Question: I'd like to do this style in gridview,more than 1000 records in this web page
thanks
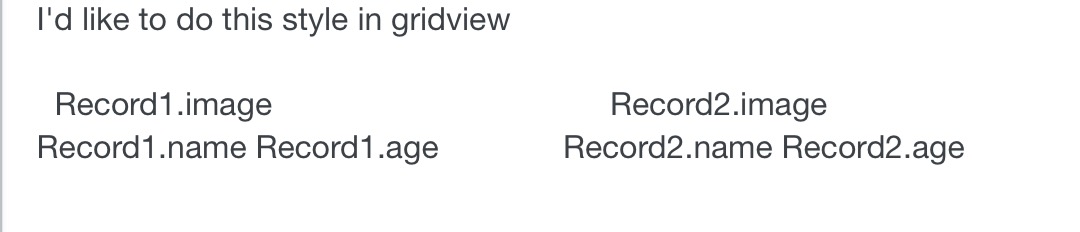
Answer: '''
foreach (var item in Model)
{
string @imgpath = "/pictures/" + @item.ArticleNumber + ".jpg";
<div class="record">
<img src=@imgpath>
<br />
<div>@item.SalesOffice @item.PriceList</div>
</div>
if (i % 2 == 1)
{
<br />
}
i++;
}
'''